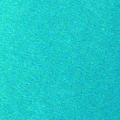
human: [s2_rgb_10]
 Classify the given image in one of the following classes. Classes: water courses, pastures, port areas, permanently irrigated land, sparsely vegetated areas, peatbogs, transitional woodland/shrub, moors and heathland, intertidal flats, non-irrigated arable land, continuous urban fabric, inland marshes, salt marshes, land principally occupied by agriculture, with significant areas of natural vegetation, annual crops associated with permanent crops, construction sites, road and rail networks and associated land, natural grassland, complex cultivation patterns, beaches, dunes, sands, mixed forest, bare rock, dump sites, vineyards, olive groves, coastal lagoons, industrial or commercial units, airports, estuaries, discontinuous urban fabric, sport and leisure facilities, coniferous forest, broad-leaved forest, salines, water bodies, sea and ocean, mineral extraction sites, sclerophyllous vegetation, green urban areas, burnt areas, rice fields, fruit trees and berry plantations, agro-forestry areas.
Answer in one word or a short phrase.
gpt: sea and ocean